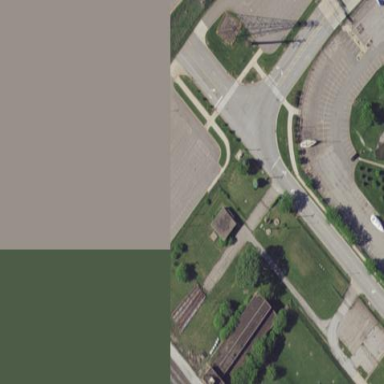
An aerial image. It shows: Parking area with asphalt surface.